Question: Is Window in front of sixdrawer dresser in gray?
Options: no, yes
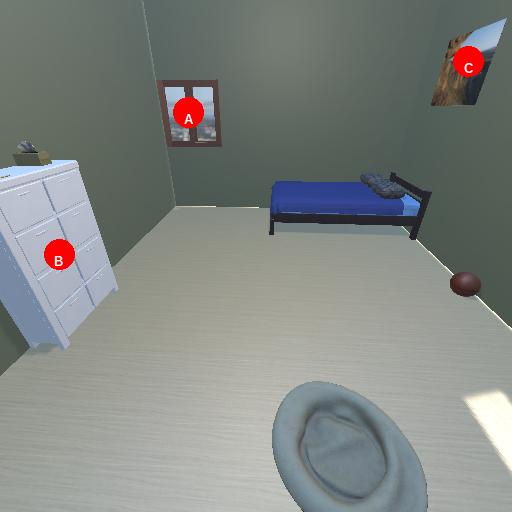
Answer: no